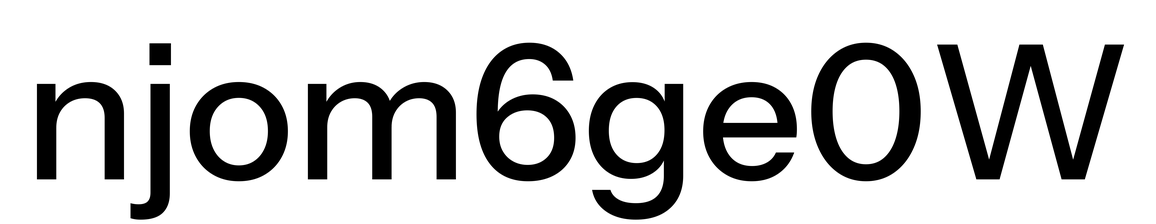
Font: InstrumentSans_Medium